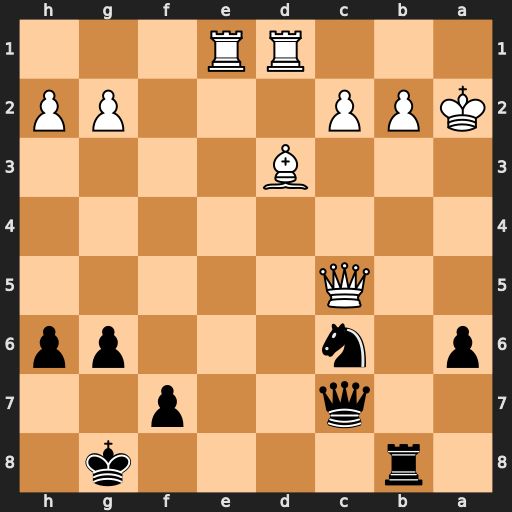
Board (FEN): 1r4k1/2q2p2/p1n3pp/2Q5/8/3B4/KPP3PP/3RR3
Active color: b
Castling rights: -
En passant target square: -
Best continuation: Nb4+ Qxb4 Rxb4